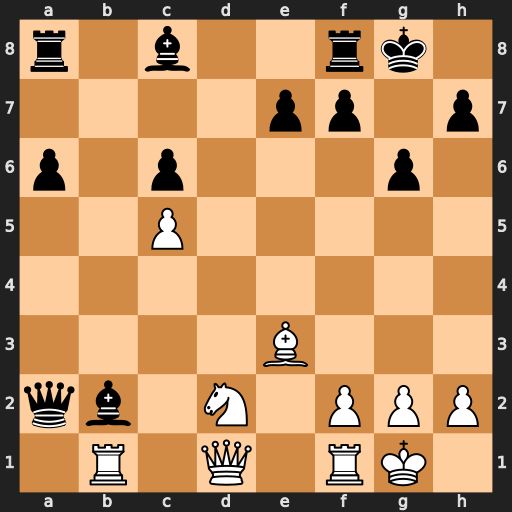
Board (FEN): r1b2rk1/4pp1p/p1p3p1/2P5/8/4B3/qb1N1PPP/1R1Q1RK1
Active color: w
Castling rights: -
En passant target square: -
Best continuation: Qc2 Rb8 Bd4